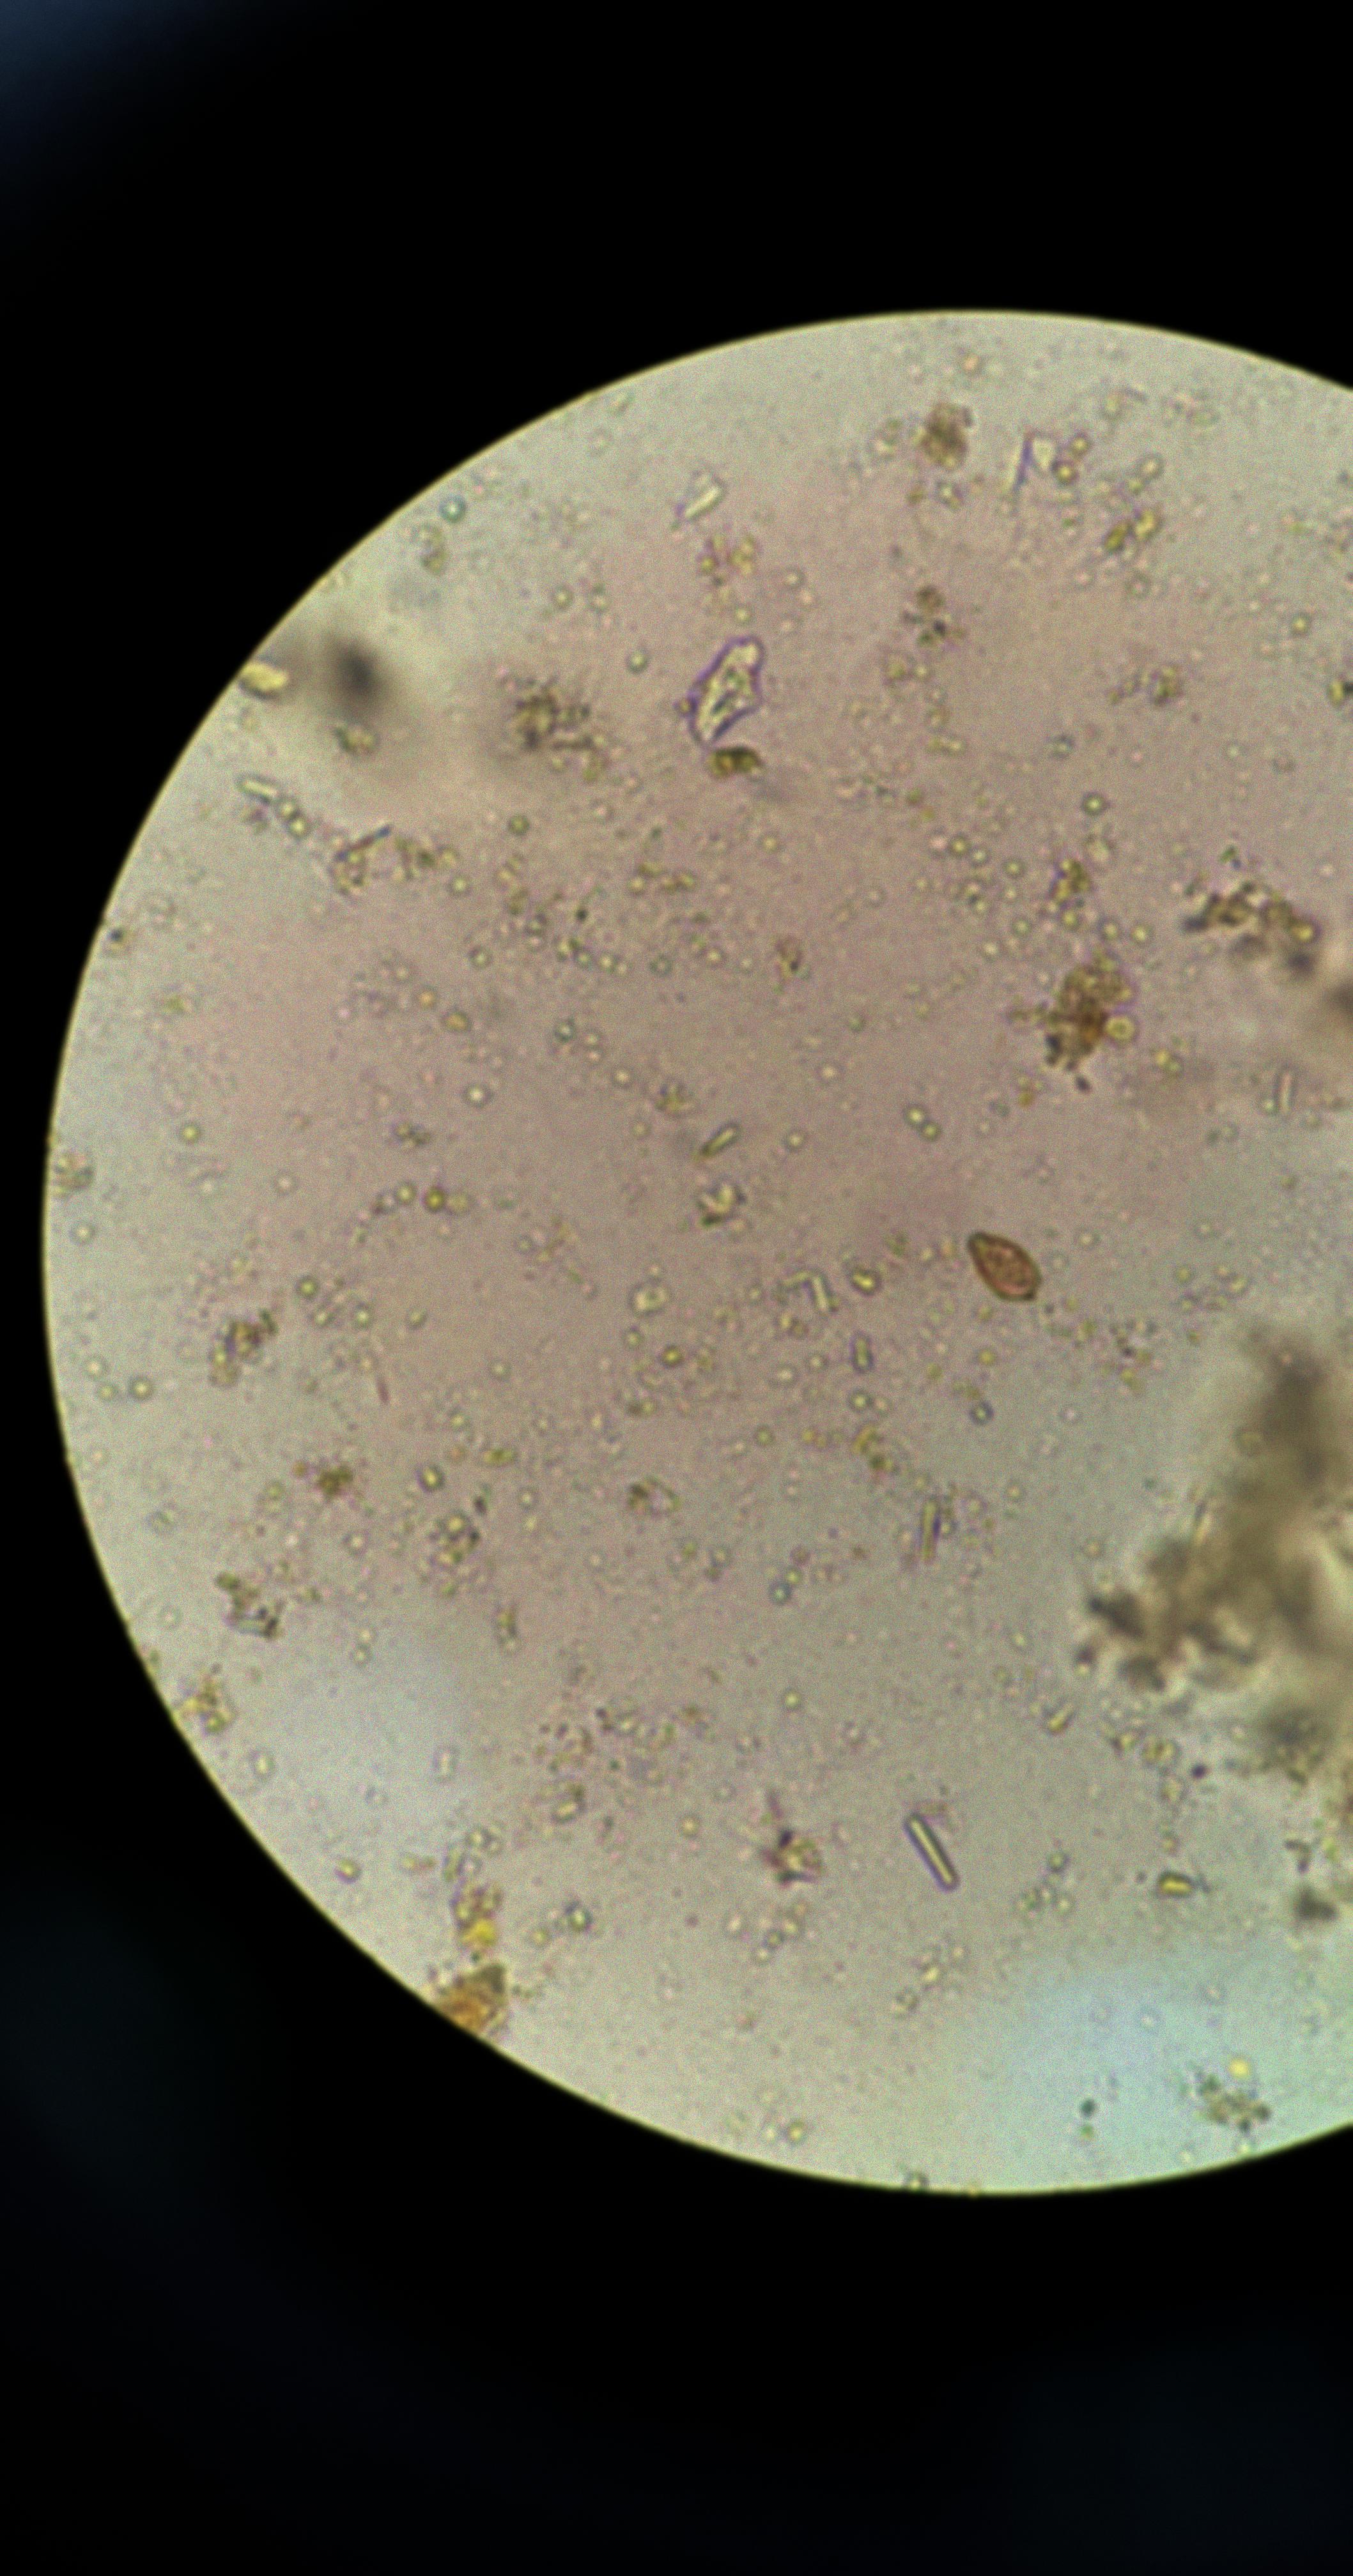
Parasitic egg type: Opisthorchis viverrine